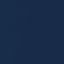
Land use / land cover: SeaLake